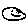
Label: smiley face